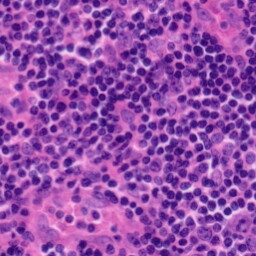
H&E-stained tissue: Tonsil